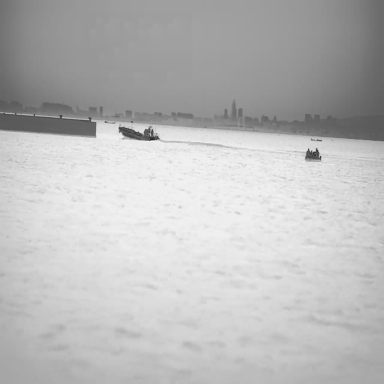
There are four bulk_carriers in the infrared image.